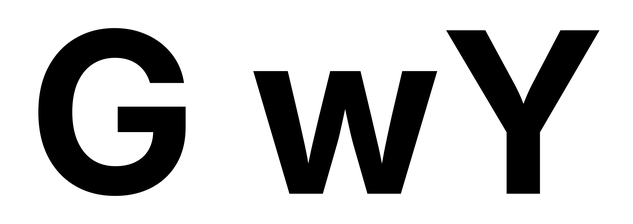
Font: Inter_Bold